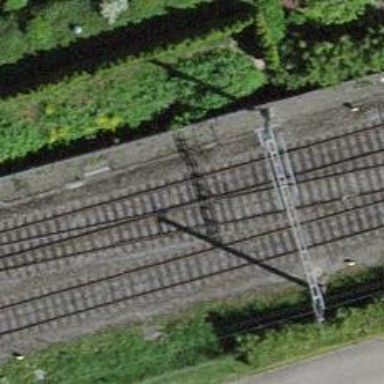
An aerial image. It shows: Single railway track with electrification through contact line.